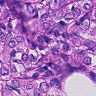
Metastatic tissue present: yes